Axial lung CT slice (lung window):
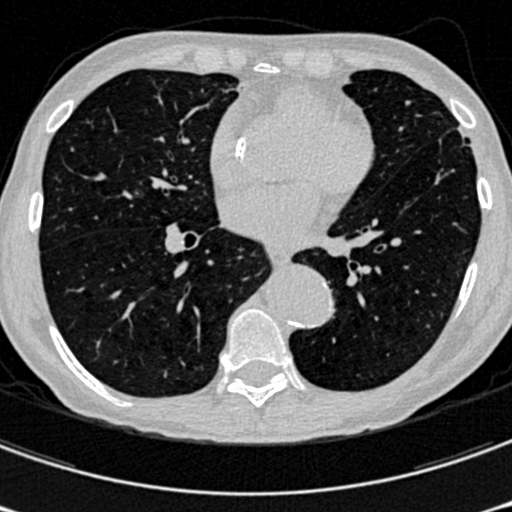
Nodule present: no